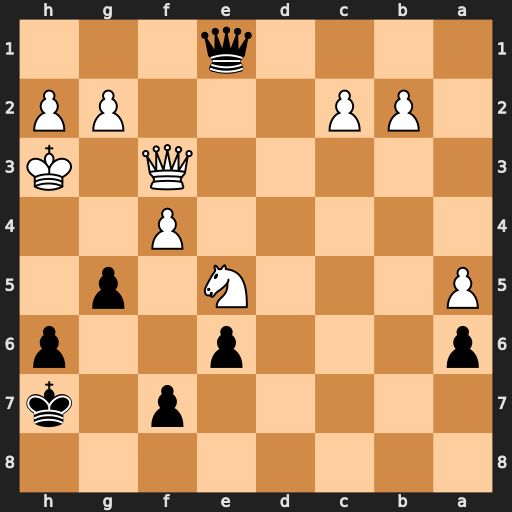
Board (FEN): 8/5p1k/p3p2p/P3N1p1/5P2/5Q1K/1PP3PP/4q3
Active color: b
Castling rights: -
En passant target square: -
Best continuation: Qh4#